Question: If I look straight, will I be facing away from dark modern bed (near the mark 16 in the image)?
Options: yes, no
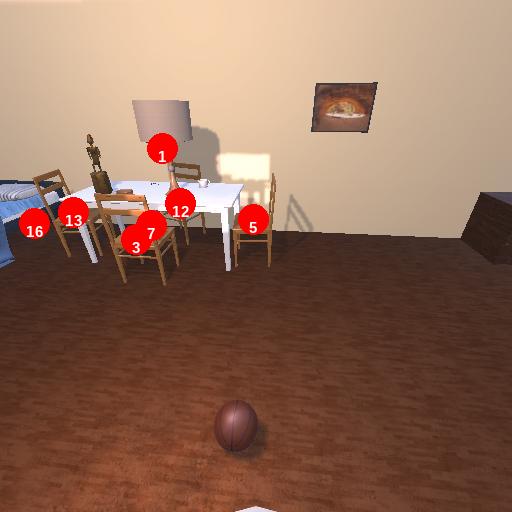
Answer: yes